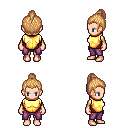
a pixel art fantasy rpg character, female body template, human, light skin, gold chest armor, magenta pants, light blonde short topknot hairstyle, four views (front, back, left, right), 2x2 character sprite sheet, small pixel art, hard edges, no anti-aliasing